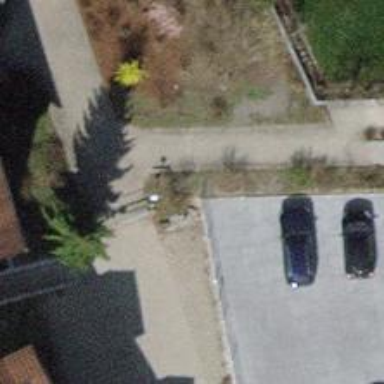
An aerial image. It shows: Paved footway.